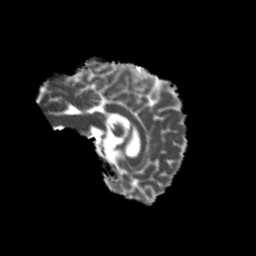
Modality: MD
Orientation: sagittal
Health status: healthy
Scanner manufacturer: philips
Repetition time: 7.395 s
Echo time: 0.08599 s